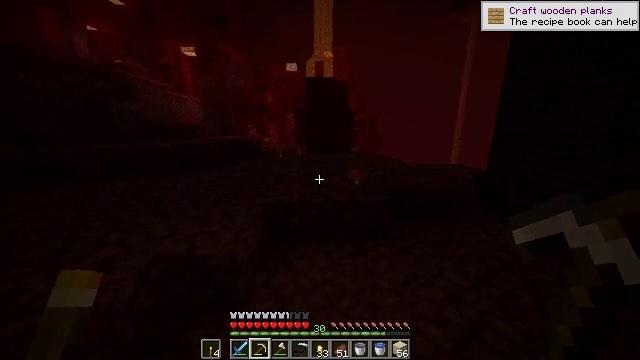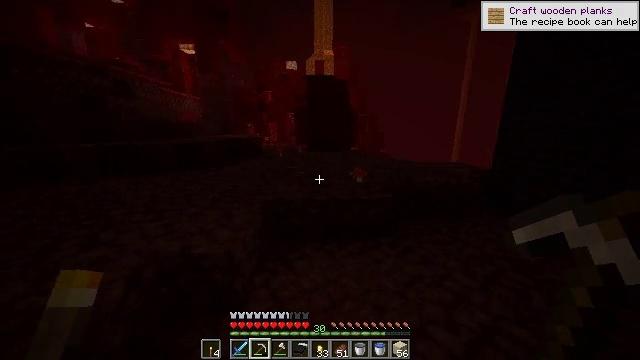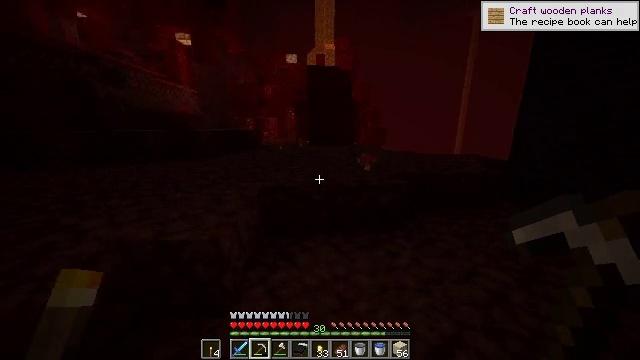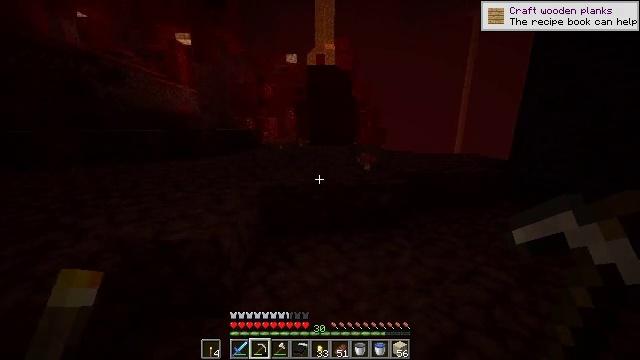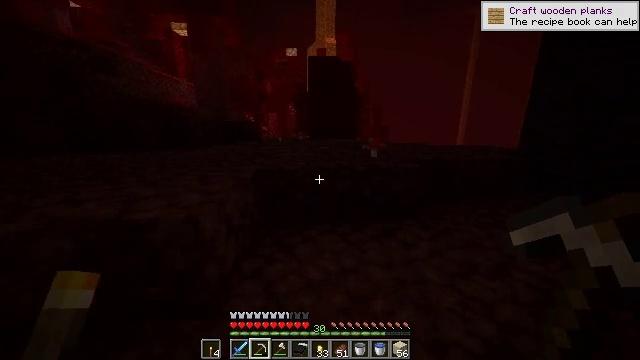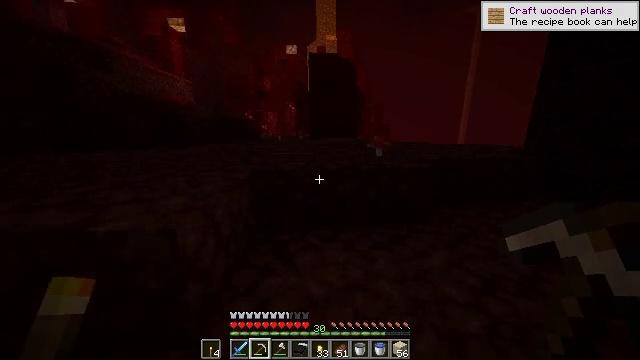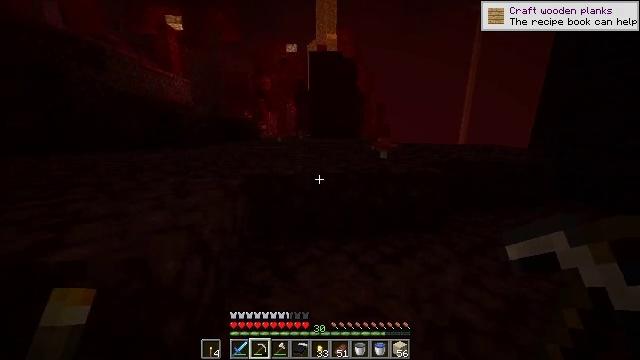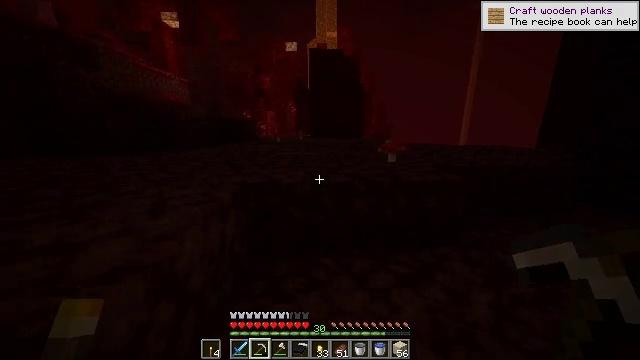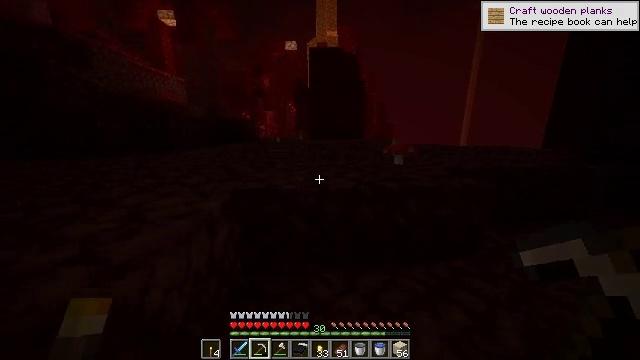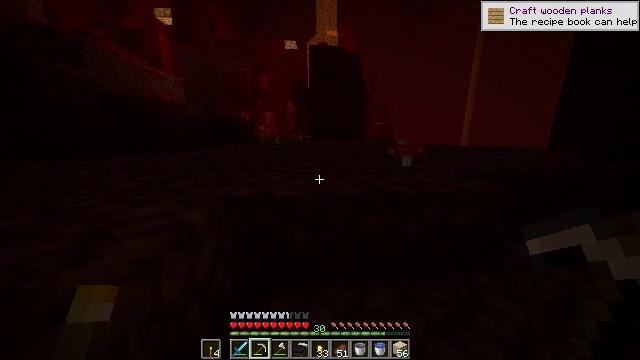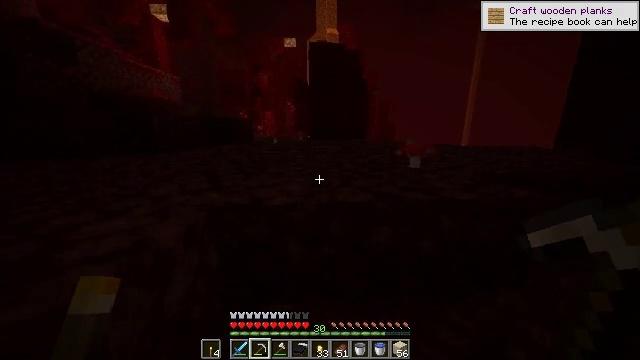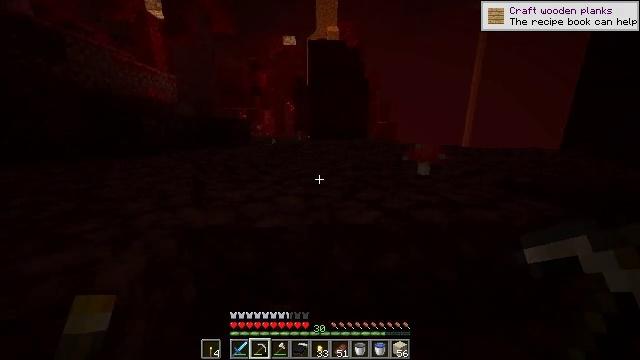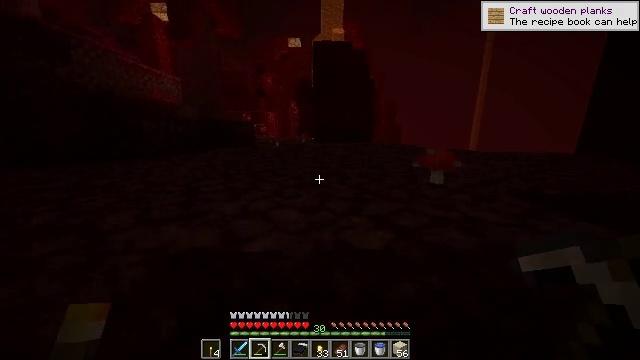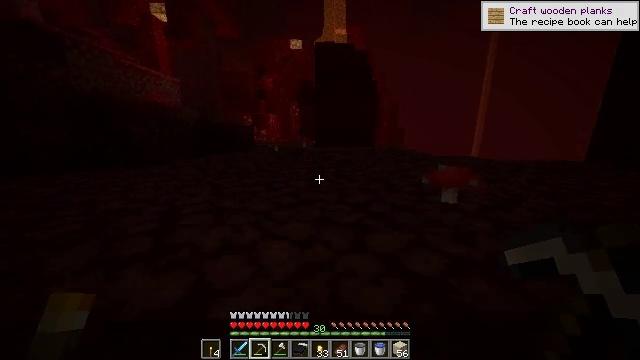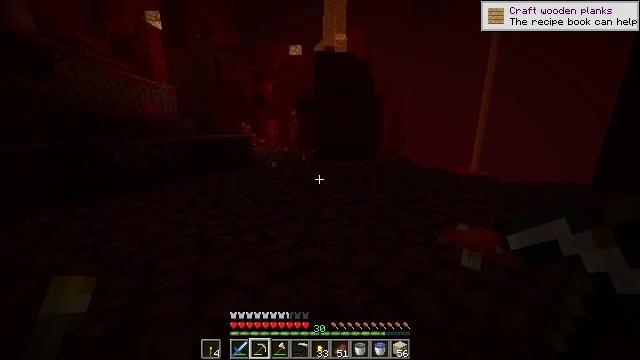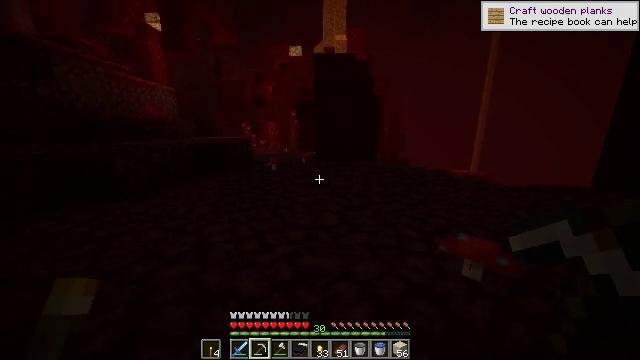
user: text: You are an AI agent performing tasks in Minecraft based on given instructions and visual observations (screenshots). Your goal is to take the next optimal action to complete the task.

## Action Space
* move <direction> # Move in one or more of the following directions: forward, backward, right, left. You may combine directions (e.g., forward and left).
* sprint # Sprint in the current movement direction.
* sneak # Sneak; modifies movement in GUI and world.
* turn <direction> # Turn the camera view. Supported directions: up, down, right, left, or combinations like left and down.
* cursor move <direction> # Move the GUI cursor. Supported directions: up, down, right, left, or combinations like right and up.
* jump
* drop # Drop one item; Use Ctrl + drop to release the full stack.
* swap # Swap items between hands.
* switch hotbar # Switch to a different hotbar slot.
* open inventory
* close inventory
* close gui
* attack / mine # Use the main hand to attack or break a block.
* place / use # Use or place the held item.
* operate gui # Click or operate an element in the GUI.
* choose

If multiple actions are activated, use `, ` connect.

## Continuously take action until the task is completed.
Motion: motion action
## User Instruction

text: Mine nether gold ore in the Nether.
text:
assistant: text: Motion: move forward, sprint
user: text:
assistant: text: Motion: move forward, sprint
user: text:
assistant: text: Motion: move forward, sprint
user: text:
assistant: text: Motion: move forward, sprint
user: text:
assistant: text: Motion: move forward, sprint
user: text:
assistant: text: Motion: move forward, sprint
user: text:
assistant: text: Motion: move forward, sprint
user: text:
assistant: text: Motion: move forward, sprint
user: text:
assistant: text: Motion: move forward, sprint
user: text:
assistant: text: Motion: move forward, sprint
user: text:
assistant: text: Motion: move forward, sprint
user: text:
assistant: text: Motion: move forward, sprint, turn left
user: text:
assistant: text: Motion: move forward, sprint, jump
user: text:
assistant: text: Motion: move forward, jump
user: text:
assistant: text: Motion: move forward, jump
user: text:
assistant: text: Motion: move forward, jump
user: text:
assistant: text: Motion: move forward, jump
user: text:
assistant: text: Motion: move forward, jump
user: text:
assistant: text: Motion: move forward, jump
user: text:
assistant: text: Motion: move forward, jump
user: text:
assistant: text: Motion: move forward, sprint, jump
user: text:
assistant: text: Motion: move forward, sprint, jump
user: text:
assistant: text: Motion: move forward, sprint, jump
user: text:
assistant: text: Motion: move forward, sprint, jump
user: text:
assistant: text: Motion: move forward, sprint, jump
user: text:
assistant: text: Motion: move forward, sprint, jump
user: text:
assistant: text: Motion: move forward, sprint, jump
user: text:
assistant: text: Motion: move forward and move left, sprint, jump
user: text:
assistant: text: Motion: move forward and move left, sprint, jump
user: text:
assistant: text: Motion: move forward and move left, sprint, turn right and up, jump